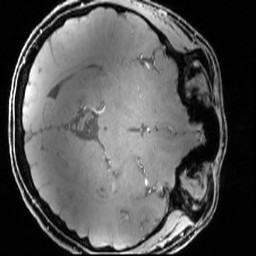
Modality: T1w
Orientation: axial
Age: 21
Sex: female
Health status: healthy
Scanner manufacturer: siemens
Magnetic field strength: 7 T
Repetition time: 4.3 s
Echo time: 0.00227 s